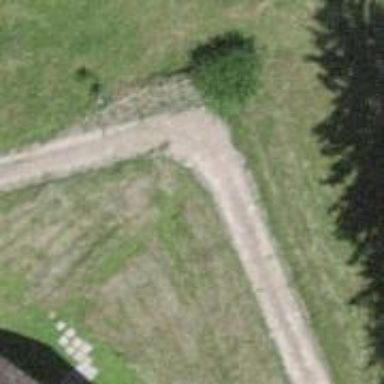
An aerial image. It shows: Driveway made of paving stones.